Question: I am trying to develop a sunburst diagram using d3.js but want to remove the padding between the arcs. I don't want to merge them into one item because I need to be able to drill down into them, instead I want to have invisible seperators from their sibling arcs. I modified an image of the original one Mike developed, you can find this below.

On the right half of the diagram I have gotten rid of the padding as I want to program it to do, on the left half you can still see the padding I am talking about.
I have copied the code from Mike Bostocks but cant find anything regarding the padding. Is there a way to do this by increasing the size of the arc a fixed amount?
Thanks
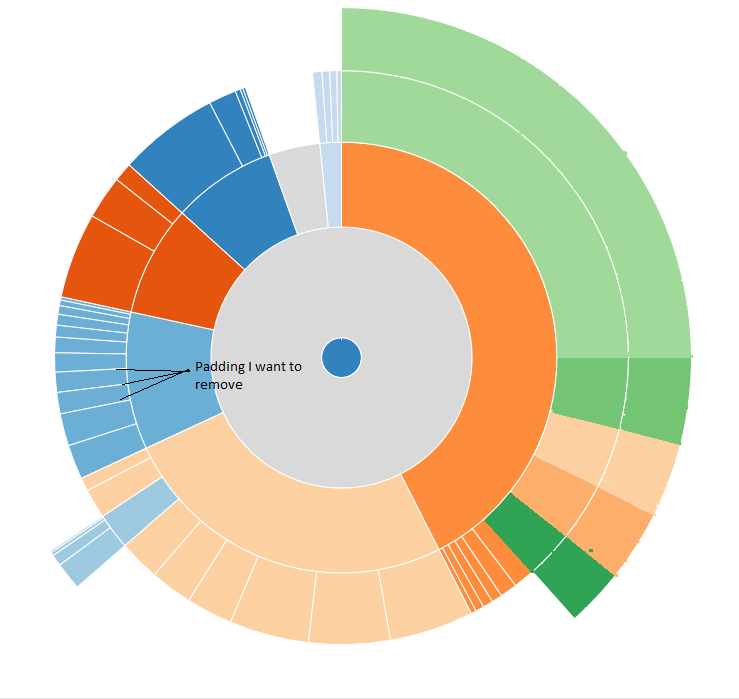
Answer: It's not padding, it's the 'stroke' of the arc.
Taking <URL> to include this:
'''
path {
stroke-width: 0;
}
'''
Just set the 'stroke-width' to 0, which gives you a result like below:
'''
var root = {
"name": "flare",
"children": [
{
"name": "analytics",
"children": [
{
"name": "cluster",
"children": [
{"name": "AgglomerativeCluster", "size": 3938},
{"name": "CommunityStructure", "size": 3812},
{"name": "HierarchicalCluster", "size": 6714},
{"name": "MergeEdge", "size": 743}
]
},
{
"name": "graph",
"children": [
{"name": "BetweennessCentrality", "size": 3534},
{"name": "LinkDistance", "size": 5731},
{"name": "MaxFlowMinCut", "size": 7840},
{"name": "ShortestPaths", "size": 5914},
{"name": "SpanningTree", "size": 3416}
]
},
{
"name": "optimization",
"children": [
{"name": "AspectRatioBanker", "size": 7074}
]
}
]
},
{
"name": "animate",
"children": [
{"name": "Easing", "size": 17010},
{"name": "FunctionSequence", "size": 5842},
{
"name": "interpolate",
"children": [
{"name": "ArrayInterpolator", "size": 1983},
{"name": "ColorInterpolator", "size": 2047},
{"name": "DateInterpolator", "size": 1375},
{"name": "Interpolator", "size": 8746},
{"name": "MatrixInterpolator", "size": 2202},
{"name": "NumberInterpolator", "size": 1382},
{"name": "ObjectInterpolator", "size": 1629},
{"name": "PointInterpolator", "size": 1675},
{"name": "RectangleInterpolator", "size": 2042}
]
},
{"name": "ISchedulable", "size": 1041},
{"name": "Parallel", "size": 5176},
{"name": "Pause", "size": 449},
{"name": "Scheduler", "size": 5593},
{"name": "Sequence", "size": 5534},
{"name": "Transition", "size": 9201},
{"name": "Transitioner", "size": 19975},
{"name": "TransitionEvent", "size": 1116},
{"name": "Tween", "size": 6006}
]
},
{
"name": "data",
"children": [
{
"name": "converters",
"children": [
{"name": "Converters", "size": 721},
{"name": "DelimitedTextConverter", "size": 4294},
{"name": "GraphMLConverter", "size": 9800},
{"name": "IDataConverter", "size": 1314},
{"name": "JSONConverter", "size": 2220}
]
},
{"name": "DataField", "size": 1759},
{"name": "DataSchema", "size": 2165},
{"name": "DataSet", "size": 586},
{"name": "DataSource", "size": 3331},
{"name": "DataTable", "size": 772},
{"name": "DataUtil", "size": 3322}
]
},
{
"name": "display",
"children": [
{"name": "DirtySprite", "size": 8833},
{"name": "LineSprite", "size": 1732},
{"name": "RectSprite", "size": 3623},
{"name": "TextSprite", "size": 10066}
]
},
{
"name": "flex",
"children": [
{"name": "FlareVis", "size": 4116}
]
},
{
"name": "physics",
"children": [
{"name": "DragForce", "size": 1082},
{"name": "GravityForce", "size": 1336},
{"name": "IForce", "size": 319},
{"name": "NBodyForce", "size": 10498},
{"name": "Particle", "size": 2822},
{"name": "Simulation", "size": 9983},
{"name": "Spring", "size": 2213},
{"name": "SpringForce", "size": 1681}
]
},
{
"name": "query",
"children": [
{"name": "AggregateExpression", "size": 1616},
{"name": "And", "size": 1027},
{"name": "Arithmetic", "size": 3891},
{"name": "Average", "size": 891},
{"name": "BinaryExpression", "size": 2893},
{"name": "Comparison", "size": 5103},
{"name": "CompositeExpression", "size": 3677},
{"name": "Count", "size": 781},
{"name": "DateUtil", "size": 4141},
{"name": "Distinct", "size": 933},
{"name": "Expression", "size": 5130},
{"name": "ExpressionIterator", "size": 3617},
{"name": "Fn", "size": 3240},
{"name": "If", "size": 2732},
{"name": "IsA", "size": 2039},
{"name": "Literal", "size": 1214},
{"name": "Match", "size": 3748},
{"name": "Maximum", "size": 843},
{
"name": "methods",
"children": [
{"name": "add", "size": 593},
{"name": "and", "size": 330},
{"name": "average", "size": 287},
{"name": "count", "size": 277},
{"name": "distinct", "size": 292},
{"name": "div", "size": 595},
{"name": "eq", "size": 594},
{"name": "fn", "size": 460},
{"name": "gt", "size": 603},
{"name": "gte", "size": 625},
{"name": "iff", "size": 748},
{"name": "isa", "size": 461},
{"name": "lt", "size": 597},
{"name": "lte", "size": 619},
{"name": "max", "size": 283},
{"name": "min", "size": 283},
{"name": "mod", "size": 591},
{"name": "mul", "size": 603},
{"name": "neq", "size": 599},
{"name": "not", "size": 386},
{"name": "or", "size": 323},
{"name": "orderby", "size": 307},
{"name": "range", "size": 772},
{"name": "select", "size": 296},
{"name": "stddev", "size": 363},
{"name": "sub", "size": 600},
{"name": "sum", "size": 280},
{"name": "update", "size": 307},
{"name": "variance", "size": 335},
{"name": "where", "size": 299},
{"name": "xor", "size": 354},
{"name": "_", "size": 264}
]
},
{"name": "Minimum", "size": 843},
{"name": "Not", "size": 1554},
{"name": "Or", "size": 970},
{"name": "Query", "size": 13896},
{"name": "Range", "size": 1594},
{"name": "StringUtil", "size": 4130},
{"name": "Sum", "size": 791},
{"name": "Variable", "size": 1124},
{"name": "Variance", "size": 1876},
{"name": "Xor", "size": 1101}
]
},
{
"name": "scale",
"children": [
{"name": "IScaleMap", "size": 2105},
{"name": "LinearScale", "size": 1316},
{"name": "LogScale", "size": 3151},
{"name": "OrdinalScale", "size": 3770},
{"name": "QuantileScale", "size": 2435},
{"name": "QuantitativeScale", "size": 4839},
{"name": "RootScale", "size": 1756},
{"name": "Scale", "size": 4268},
{"name": "ScaleType", "size": 1821},
{"name": "TimeScale", "size": 5833}
]
},
{
"name": "util",
"children": [
{"name": "Arrays", "size": 8258},
{"name": "Colors", "size": 10001},
{"name": "Dates", "size": 8217},
{"name": "Displays", "size": 12555},
{"name": "Filter", "size": 2324},
{"name": "Geometry", "size": 10993},
{
"name": "heap",
"children": [
{"name": "FibonacciHeap", "size": 9354},
{"name": "HeapNode", "size": 1233}
]
},
{"name": "IEvaluable", "size": 335},
{"name": "IPredicate", "size": 383},
{"name": "IValueProxy", "size": 874},
{
"name": "math",
"children": [
{"name": "DenseMatrix", "size": 3165},
{"name": "IMatrix", "size": 2815},
{"name": "SparseMatrix", "size": 3366}
]
},
{"name": "Maths", "size": 17705},
{"name": "Orientation", "size": 1486},
{
"name": "palette",
"children": [
{"name": "ColorPalette", "size": 6367},
{"name": "Palette", "size": 1229},
{"name": "ShapePalette", "size": 2059},
{"name": "SizePalette", "size": 2291}
]
},
{"name": "Property", "size": 5559},
{"name": "Shapes", "size": 19118},
{"name": "Sort", "size": 6887},
{"name": "Stats", "size": 6557},
{"name": "Strings", "size": 22026}
]
},
{
"name": "vis",
"children": [
{
"name": "axis",
"children": [
{"name": "Axes", "size": 1302},
{"name": "Axis", "size": 24593},
{"name": "AxisGridLine", "size": 652},
{"name": "AxisLabel", "size": 636},
{"name": "CartesianAxes", "size": 6703}
]
},
{
"name": "controls",
"children": [
{"name": "AnchorControl", "size": 2138},
{"name": "ClickControl", "size": 3824},
{"name": "Control", "size": 1353},
{"name": "ControlList", "size": 4665},
{"name": "DragControl", "size": 2649},
{"name": "ExpandControl", "size": 2832},
{"name": "HoverControl", "size": 4896},
{"name": "IControl", "size": 763},
{"name": "PanZoomControl", "size": 5222},
{"name": "SelectionControl", "size": 7862},
{"name": "TooltipControl", "size": 8435}
]
},
{
"name": "data",
"children": [
{"name": "Data", "size": 20544},
{"name": "DataList", "size": 19788},
{"name": "DataSprite", "size": 10349},
{"name": "EdgeSprite", "size": 3301},
{"name": "NodeSprite", "size": 19382},
{
"name": "render",
"children": [
{"name": "ArrowType", "size": 698},
{"name": "EdgeRenderer", "size": 5569},
{"name": "IRenderer", "size": 353},
{"name": "ShapeRenderer", "size": 2247}
]
},
{"name": "ScaleBinding", "size": 11275},
{"name": "Tree", "size": 7147},
{"name": "TreeBuilder", "size": 9930}
]
},
{
"name": "events",
"children": [
{"name": "DataEvent", "size": 2313},
{"name": "SelectionEvent", "size": 1880},
{"name": "TooltipEvent", "size": 1701},
{"name": "VisualizationEvent", "size": 1117}
]
},
{
"name": "legend",
"children": [
{"name": "Legend", "size": 20859},
{"name": "LegendItem", "size": 4614},
{"name": "LegendRange", "size": 10530}
]
},
{
"name": "operator",
"children": [
{
"name": "distortion",
"children": [
{"name": "BifocalDistortion", "size": 4461},
{"name": "Distortion", "size": 6314},
{"name": "FisheyeDistortion", "size": 3444}
]
},
{
"name": "encoder",
"children": [
{"name": "ColorEncoder", "size": 3179},
{"name": "Encoder", "size": 4060},
{"name": "PropertyEncoder", "size": 4138},
{"name": "ShapeEncoder", "size": 1690},
{"name": "SizeEncoder", "size": 1830}
]
},
{
"name": "filter",
"children": [
{"name": "FisheyeTreeFilter", "size": 5219},
{"name": "GraphDistanceFilter", "size": 3165},
{"name": "VisibilityFilter", "size": 3509}
]
},
{"name": "IOperator", "size": 1286},
{
"name": "label",
"children": [
{"name": "Labeler", "size": 9956},
{"name": "RadialLabeler", "size": 3899},
{"name": "StackedAreaLabeler", "size": 3202}
]
},
{
"name": "layout",
"children": [
{"name": "AxisLayout", "size": 6725},
{"name": "BundledEdgeRouter", "size": 3727},
{"name": "CircleLayout", "size": 9317},
{"name": "CirclePackingLayout", "size": 12003},
{"name": "DendrogramLayout", "size": 4853},
{"name": "ForceDirectedLayout", "size": 8411},
{"name": "IcicleTreeLayout", "size": 4864},
{"name": "IndentedTreeLayout", "size": 3174},
{"name": "Layout", "size": 7881},
{"name": "NodeLinkTreeLayout", "size": 12870},
{"name": "PieLayout", "size": 2728},
{"name": "RadialTreeLayout", "size": 12348},
{"name": "RandomLayout", "size": 870},
{"name": "StackedAreaLayout", "size": 9121},
{"name": "TreeMapLayout", "size": 9191}
]
},
{"name": "Operator", "size": 2490},
{"name": "OperatorList", "size": 5248},
{"name": "OperatorSequence", "size": 4190},
{"name": "OperatorSwitch", "size": 2581},
{"name": "SortOperator", "size": 2023}
]
},
{"name": "Visualization", "size": 16540}
]
}
]
};
var width = 960,
height = 700,
radius = Math.min(width, height) / 2;
var x = d3.scale.linear()
.range([0, 2 * Math.PI]);
var y = d3.scale.sqrt()
.range([0, radius]);
var color = d3.scale.category20c();
var svg = d3.select("#vis").append("svg")
.attr("width", width)
.attr("height", height)
.append("g")
.attr("transform", "translate(" + width / 2 + "," + (height / 2 + 10) + ")");
var partition = d3.layout.partition()
.value(function(d) { return d.size; });
var arc = d3.svg.arc()
.startAngle(function(d) { return Math.max(0, Math.min(2 * Math.PI, x(d.x))); })
.endAngle(function(d) { return Math.max(0, Math.min(2 * Math.PI, x(d.x + d.dx))); })
.innerRadius(function(d) { return Math.max(0, y(d.y)); })
.outerRadius(function(d) { return Math.max(0, y(d.y + d.dy)); });
//d3.json("/d/<PHONE>/flare.json", function(error, root) {
var path = svg.selectAll("path")
.data(partition.nodes(root))
.enter().append("path")
.attr("d", arc)
.style("fill", function(d) { return color((d.children ? d : d.parent).name); })
.on("click", click);
function click(d) {
path.transition()
.duration(750)
.attrTween("d", arcTween(d));
}
//});
//d3.select(self.frameElement).style("height", height + "px");
// Interpolate the scales!
function arcTween(d) {
var xd = d3.interpolate(x.domain(), [d.x, d.x + d.dx]),
yd = d3.interpolate(y.domain(), [d.y, 1]),
yr = d3.interpolate(y.range(), [d.y ? 20 : 0, radius]);
return function(d, i) {
return i
? function(t) { return arc(d); }
: function(t) { x.domain(xd(t)); y.domain(yd(t)).range(yr(t)); return arc(d); };
};
}
'''
'''
path {
stroke-width: 0;
}
'''
'''
<script src="http://d3js.org/d3.v3.min.js"></script>
<div id="vis"></div>
'''
You do some aliasing type effects around the edges of the arcs though, so it may not be what you want. Personally, I think you need the strokes there, to help with delimiting each arc from its neighbors.
Edit:
The stroke is completely disabled, it's just screen aliasing artifacts that you're seeing.
I can think of two options, neither of them ideal.
1. Set the stroke color to the same as the fill color, and just remove the CSS. var path = svg.selectAll("path")
.data(partition.nodes(root))
.enter().append("path")
.attr("d", arc)
.style("fill", function(d) { return color((d.children ? d : d.parent).name); })
.style("stroke", function(d) { return color((d.children ? d : d.parent).name); })
.on("click", click);
2. You can try playing around with some of the .padXXX properties of the d3.svg.arc object, as per below: var arc = d3.svg.arc()
.padAngle(-0.008)
.startAngle(function(d) { return Math.max(0, Math.min(2 * Math.PI, x(d.x))); })
.endAngle(function(d) { return Math.max(0, Math.min(2 * Math.PI, x(d.x + d.dx))); })
.innerRadius(function(d) { return Math.max(0, y(d.y)); })
.outerRadius(function(d) { return Math.max(0, y(d.y + d.dy)); });
Both of these are a bit of a kludge though, and don't do exactly as you're after. I'd say the compromise with these is even worse than just having the stroke there to begin with.